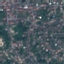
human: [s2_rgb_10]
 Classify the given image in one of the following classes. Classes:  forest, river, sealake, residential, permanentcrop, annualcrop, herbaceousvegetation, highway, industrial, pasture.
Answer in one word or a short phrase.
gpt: Residential